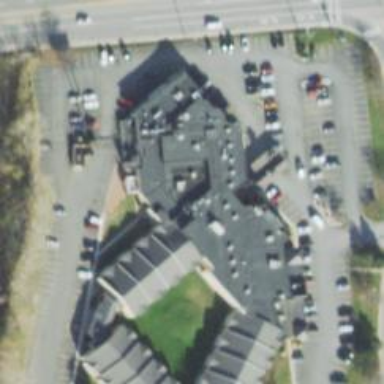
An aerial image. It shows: Hotel building.